Question:
I got above result in Excel after filtering two tables by (where) 'tableA.cost = TableB.total'.
I tried to apply the same in SQL, but I got duplicate values.
Here is my SQL query:
'''
SELECT sum(total), sum(cost)
FROM TableA
INNER JOIN TableB ON tableA.ID = tableB.ClientID
WHERE tableA.ID = 45454
AND TableA.code= 'A'
AND TableA.period = 1
AND TableB.status = 71
AND TableA.SORT = 'SS'
AND TableB.SORT= 'SS'
'''
and the result was
'''
total cost
-235.80 -47.16
'''
So the 'total' column was based on the row numbers in 'cost' column.
Is there any way to prevent total column being duplicate ?
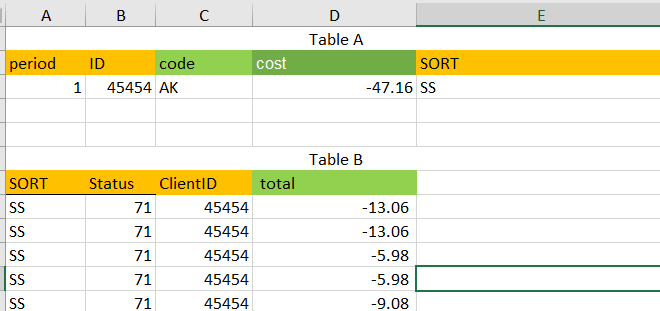
Answer: You could sove this specific requirement with just two subqueries:
'''
select
(
select sum(total)
from tableb
where clientID = 45454 and status = 71 and sort = 'SS'
) sum_total,
(
select sum(cost)
from tablea
where id = 45454 and code= 'A' and period = 1 and sort = 'ss'
) sum_cost
'''
If you need to process more (or all) 'id's at once, then you could also 'join' two aggregate subqueries:
'''
select a.id, b.sum_total, a.sum_cost
from (
select clientID, sum(cost) sum_cost
from tableb
where status = 71 and sort = 'SS'
) b
inner join (
select id, sum(total) sum_total
from tablea
where code= 'A' and period = 1 and sort = 'ss'
group by id
) a on a.id = b.clientID
group by a.id
'''
---
If you always have just one record in 'tablea' per 'id', then queries get simpler:
'''
select
(
select sum(b.total)
from tableb b
where b.clientID = a.id and b.status = 71 and b.sort = 'SS'
) sum_total,
cost
from tablea
where code= 'A' and period = 1 and sort = 'ss' -- and id = 45454
'''